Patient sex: M
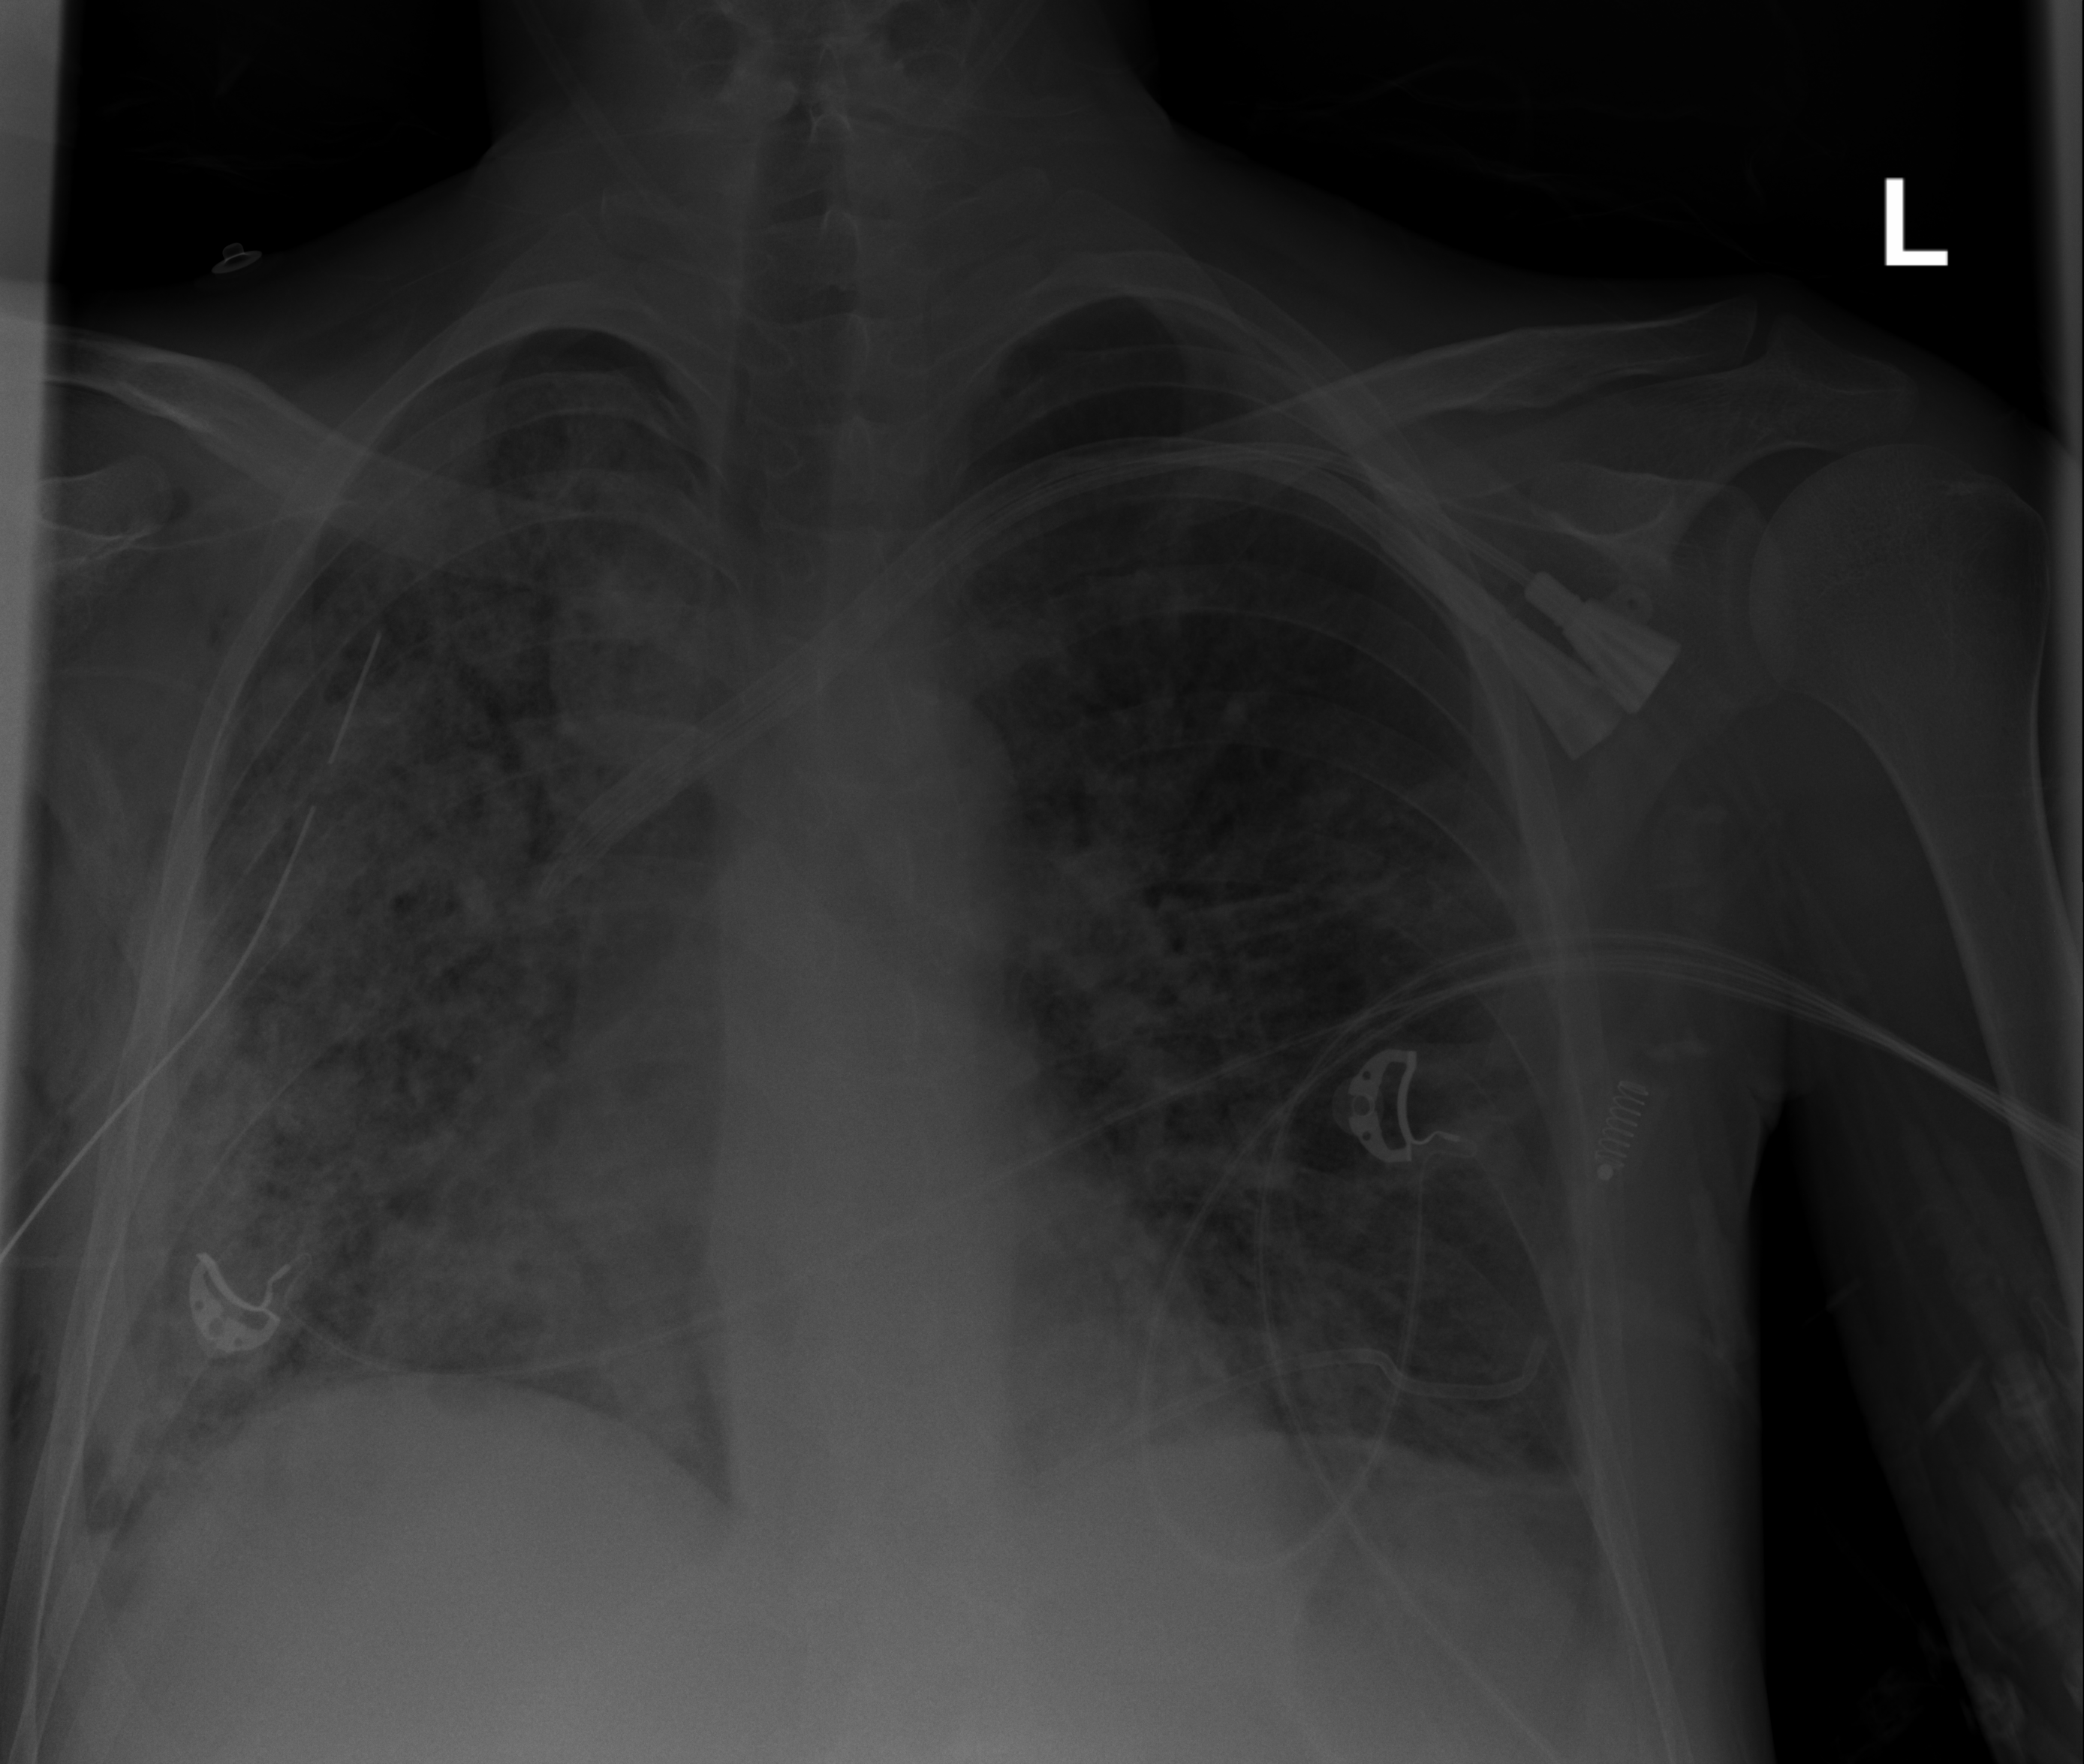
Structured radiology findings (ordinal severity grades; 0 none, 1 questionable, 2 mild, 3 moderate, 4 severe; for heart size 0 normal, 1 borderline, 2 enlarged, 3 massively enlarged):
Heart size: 2
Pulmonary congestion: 3
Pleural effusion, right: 0
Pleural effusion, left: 1
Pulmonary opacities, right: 4
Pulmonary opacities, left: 2
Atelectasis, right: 3
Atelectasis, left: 2